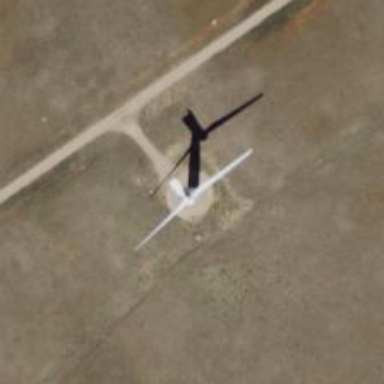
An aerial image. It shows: Wind turbine power generator.